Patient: sex F, age 68
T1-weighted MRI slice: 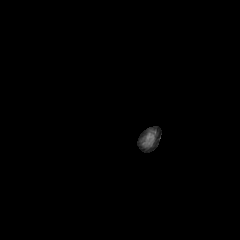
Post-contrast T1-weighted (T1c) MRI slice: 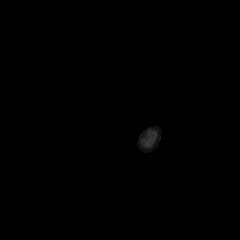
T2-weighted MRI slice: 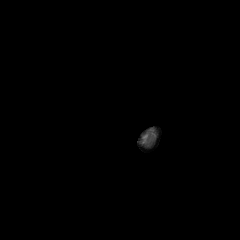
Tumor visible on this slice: no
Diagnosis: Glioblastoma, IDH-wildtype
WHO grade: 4